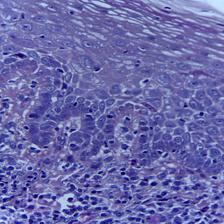
Diagnosis: OSCC